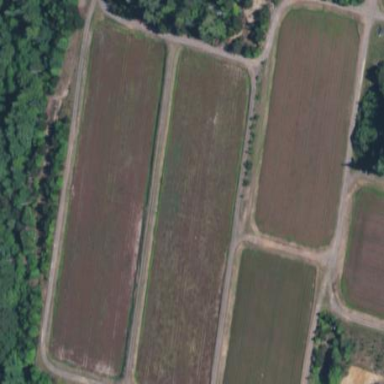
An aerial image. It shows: Farmland where cranberries are grown.